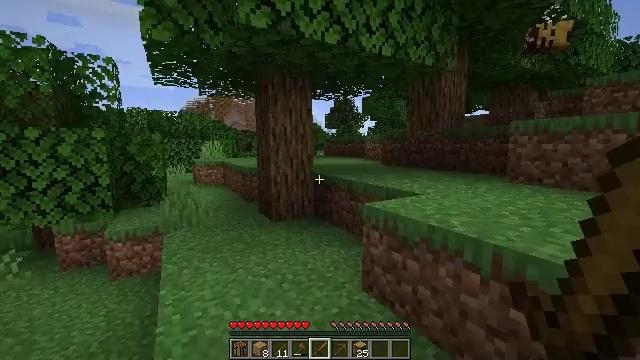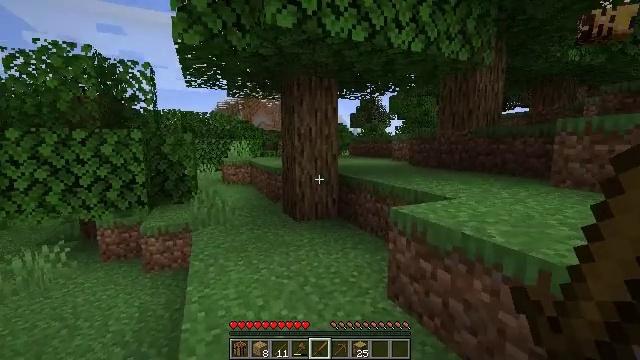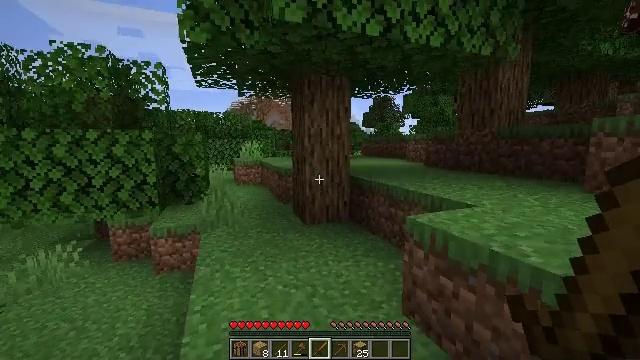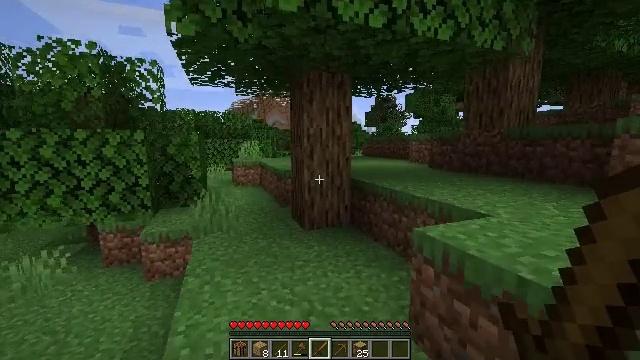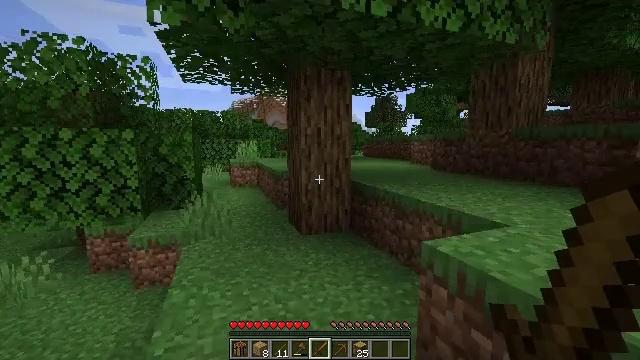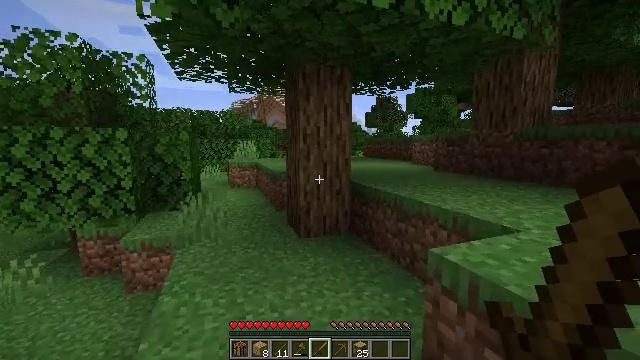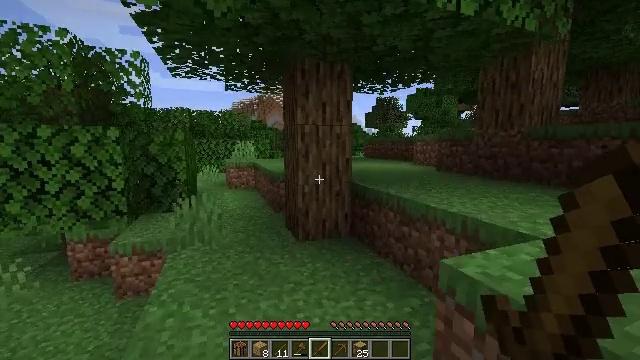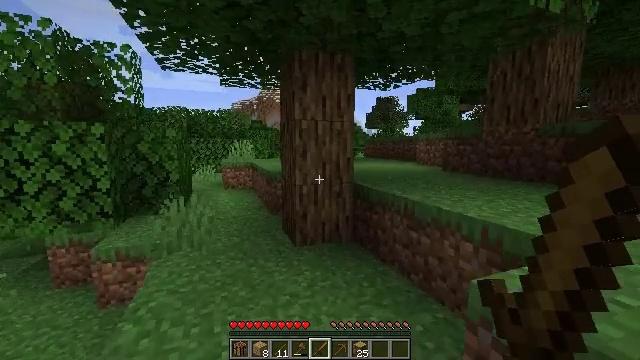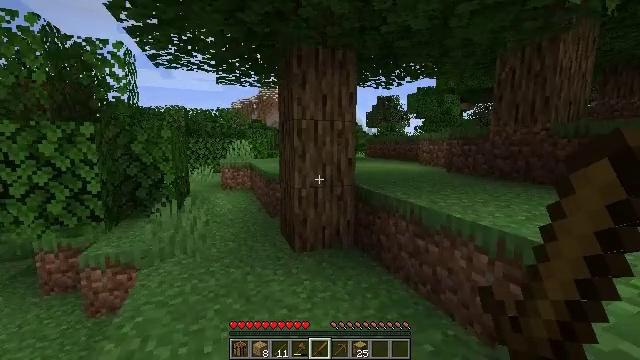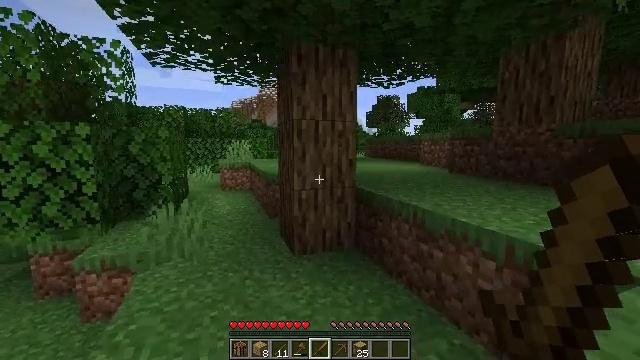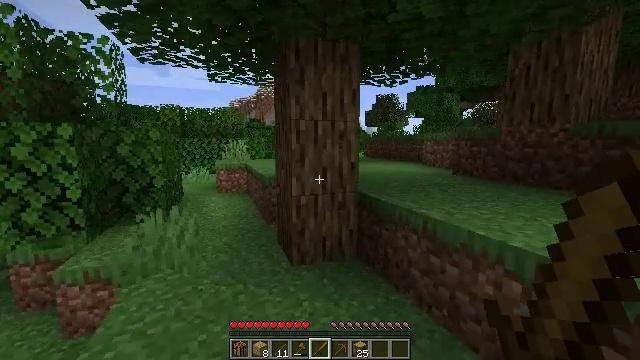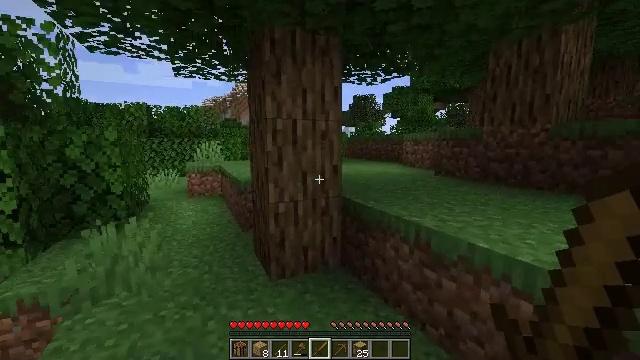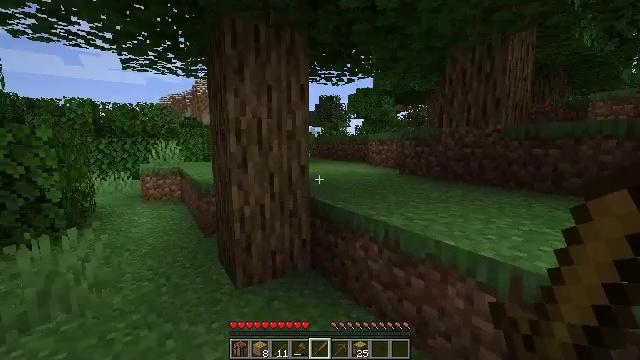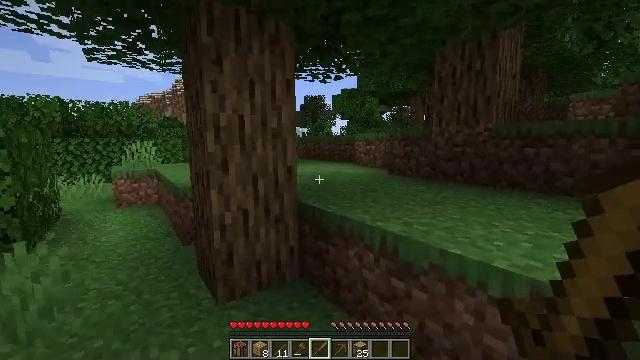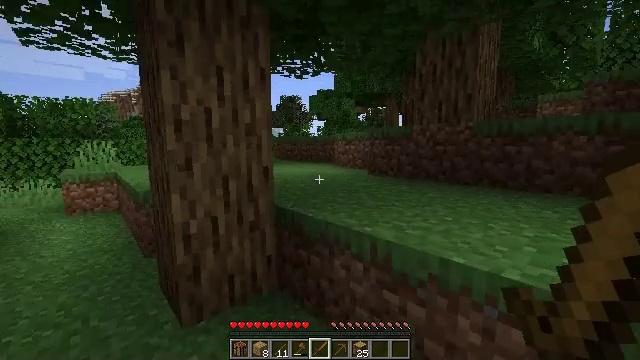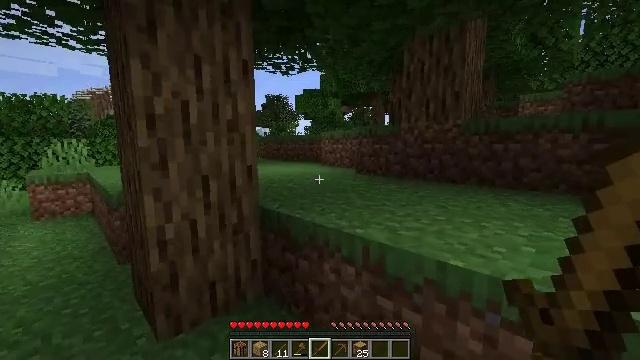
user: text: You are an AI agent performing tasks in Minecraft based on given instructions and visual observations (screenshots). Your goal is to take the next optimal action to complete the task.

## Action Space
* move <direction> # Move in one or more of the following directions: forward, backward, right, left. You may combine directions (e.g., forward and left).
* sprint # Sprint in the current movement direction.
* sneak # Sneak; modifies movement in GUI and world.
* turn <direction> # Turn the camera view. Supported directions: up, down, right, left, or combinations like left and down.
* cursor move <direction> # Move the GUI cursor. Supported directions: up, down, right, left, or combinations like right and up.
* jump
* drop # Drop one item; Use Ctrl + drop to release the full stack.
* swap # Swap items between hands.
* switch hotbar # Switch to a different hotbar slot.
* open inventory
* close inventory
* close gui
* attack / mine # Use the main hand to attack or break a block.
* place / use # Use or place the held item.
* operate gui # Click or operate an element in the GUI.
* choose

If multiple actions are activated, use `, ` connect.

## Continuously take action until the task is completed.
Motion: motion action
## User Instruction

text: Harvest the rose bush for its flowers.
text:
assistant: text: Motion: move forward, turn left
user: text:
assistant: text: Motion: move forward, turn left
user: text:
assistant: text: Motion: move forward
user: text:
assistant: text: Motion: move forward
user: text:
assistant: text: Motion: move forward
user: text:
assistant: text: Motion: move forward
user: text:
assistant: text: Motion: move forward
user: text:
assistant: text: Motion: move forward
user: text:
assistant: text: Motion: move forward
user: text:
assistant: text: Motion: move forward
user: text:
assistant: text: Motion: move forward, turn right
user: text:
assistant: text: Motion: move forward, turn right
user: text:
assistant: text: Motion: move forward, turn right
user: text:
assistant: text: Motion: move forward, turn right
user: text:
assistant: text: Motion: move forward, turn right
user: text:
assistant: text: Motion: move forward, turn right
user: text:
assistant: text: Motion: move forward
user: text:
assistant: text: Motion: move forward
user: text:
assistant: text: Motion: move forward, jump
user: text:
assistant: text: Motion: move forward, jump
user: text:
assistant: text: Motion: move forward, jump
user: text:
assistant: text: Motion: move forward, jump
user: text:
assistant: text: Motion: move forward, jump
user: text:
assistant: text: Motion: move forward
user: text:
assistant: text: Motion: move forward
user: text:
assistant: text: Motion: move forward
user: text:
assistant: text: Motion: move forward
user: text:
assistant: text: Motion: move forward
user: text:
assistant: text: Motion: move forward
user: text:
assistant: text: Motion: move forward, turn left